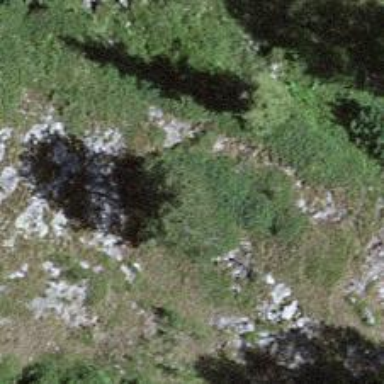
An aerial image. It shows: Needle-leaved tree in natural setting.